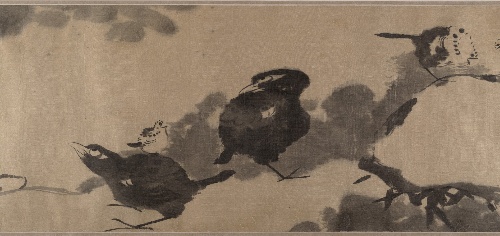
Title: 清  八大山人（朱耷） 蓮塘戲禽圖 卷|Birds in a lotus pond
Artist: Bada Shanren (Zhu Da)
Artist bio: Chinese, 1626–1705
Date: ca. 1690
Object type: Handscroll
Classification: Paintings
Medium: Handscroll; ink on satin
Culture: China
Period: Qing dynasty (1644–1911)
Dimensions: 10 3/4 x 80 3/4 in. (27.3 x 205.1 cm)
Department: Asian Art
Credit line: Bequest of John M. Crawford Jr., 1988
Accession year: 1989
Repository: Metropolitan Museum of Art, New York, NY
Tags: Birds